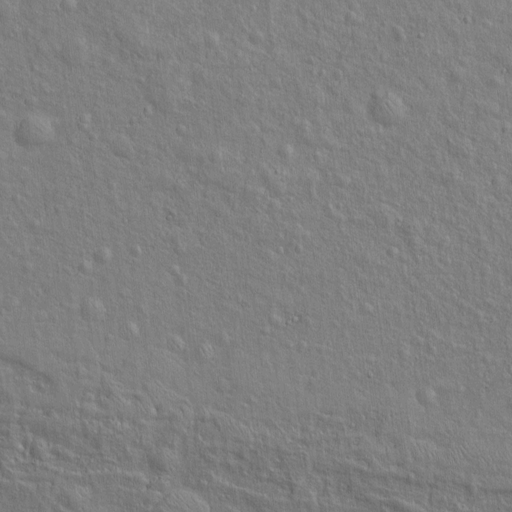
Classes present: Background